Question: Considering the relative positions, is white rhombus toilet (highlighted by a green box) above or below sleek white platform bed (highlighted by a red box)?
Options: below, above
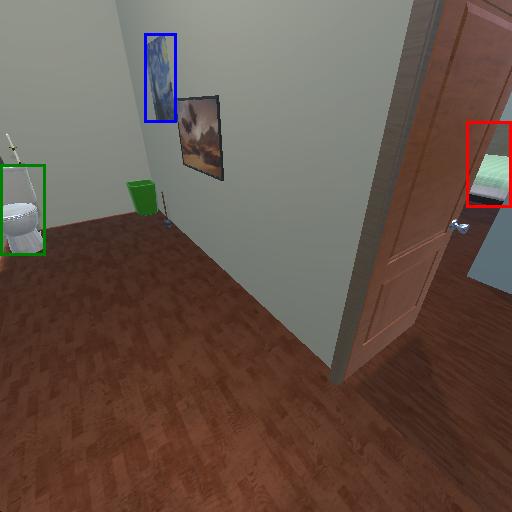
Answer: below